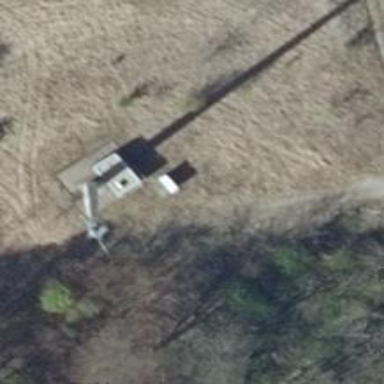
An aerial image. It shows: Mast structure.